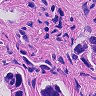
Metastatic tissue present: yes